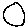
Label: circle